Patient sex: M
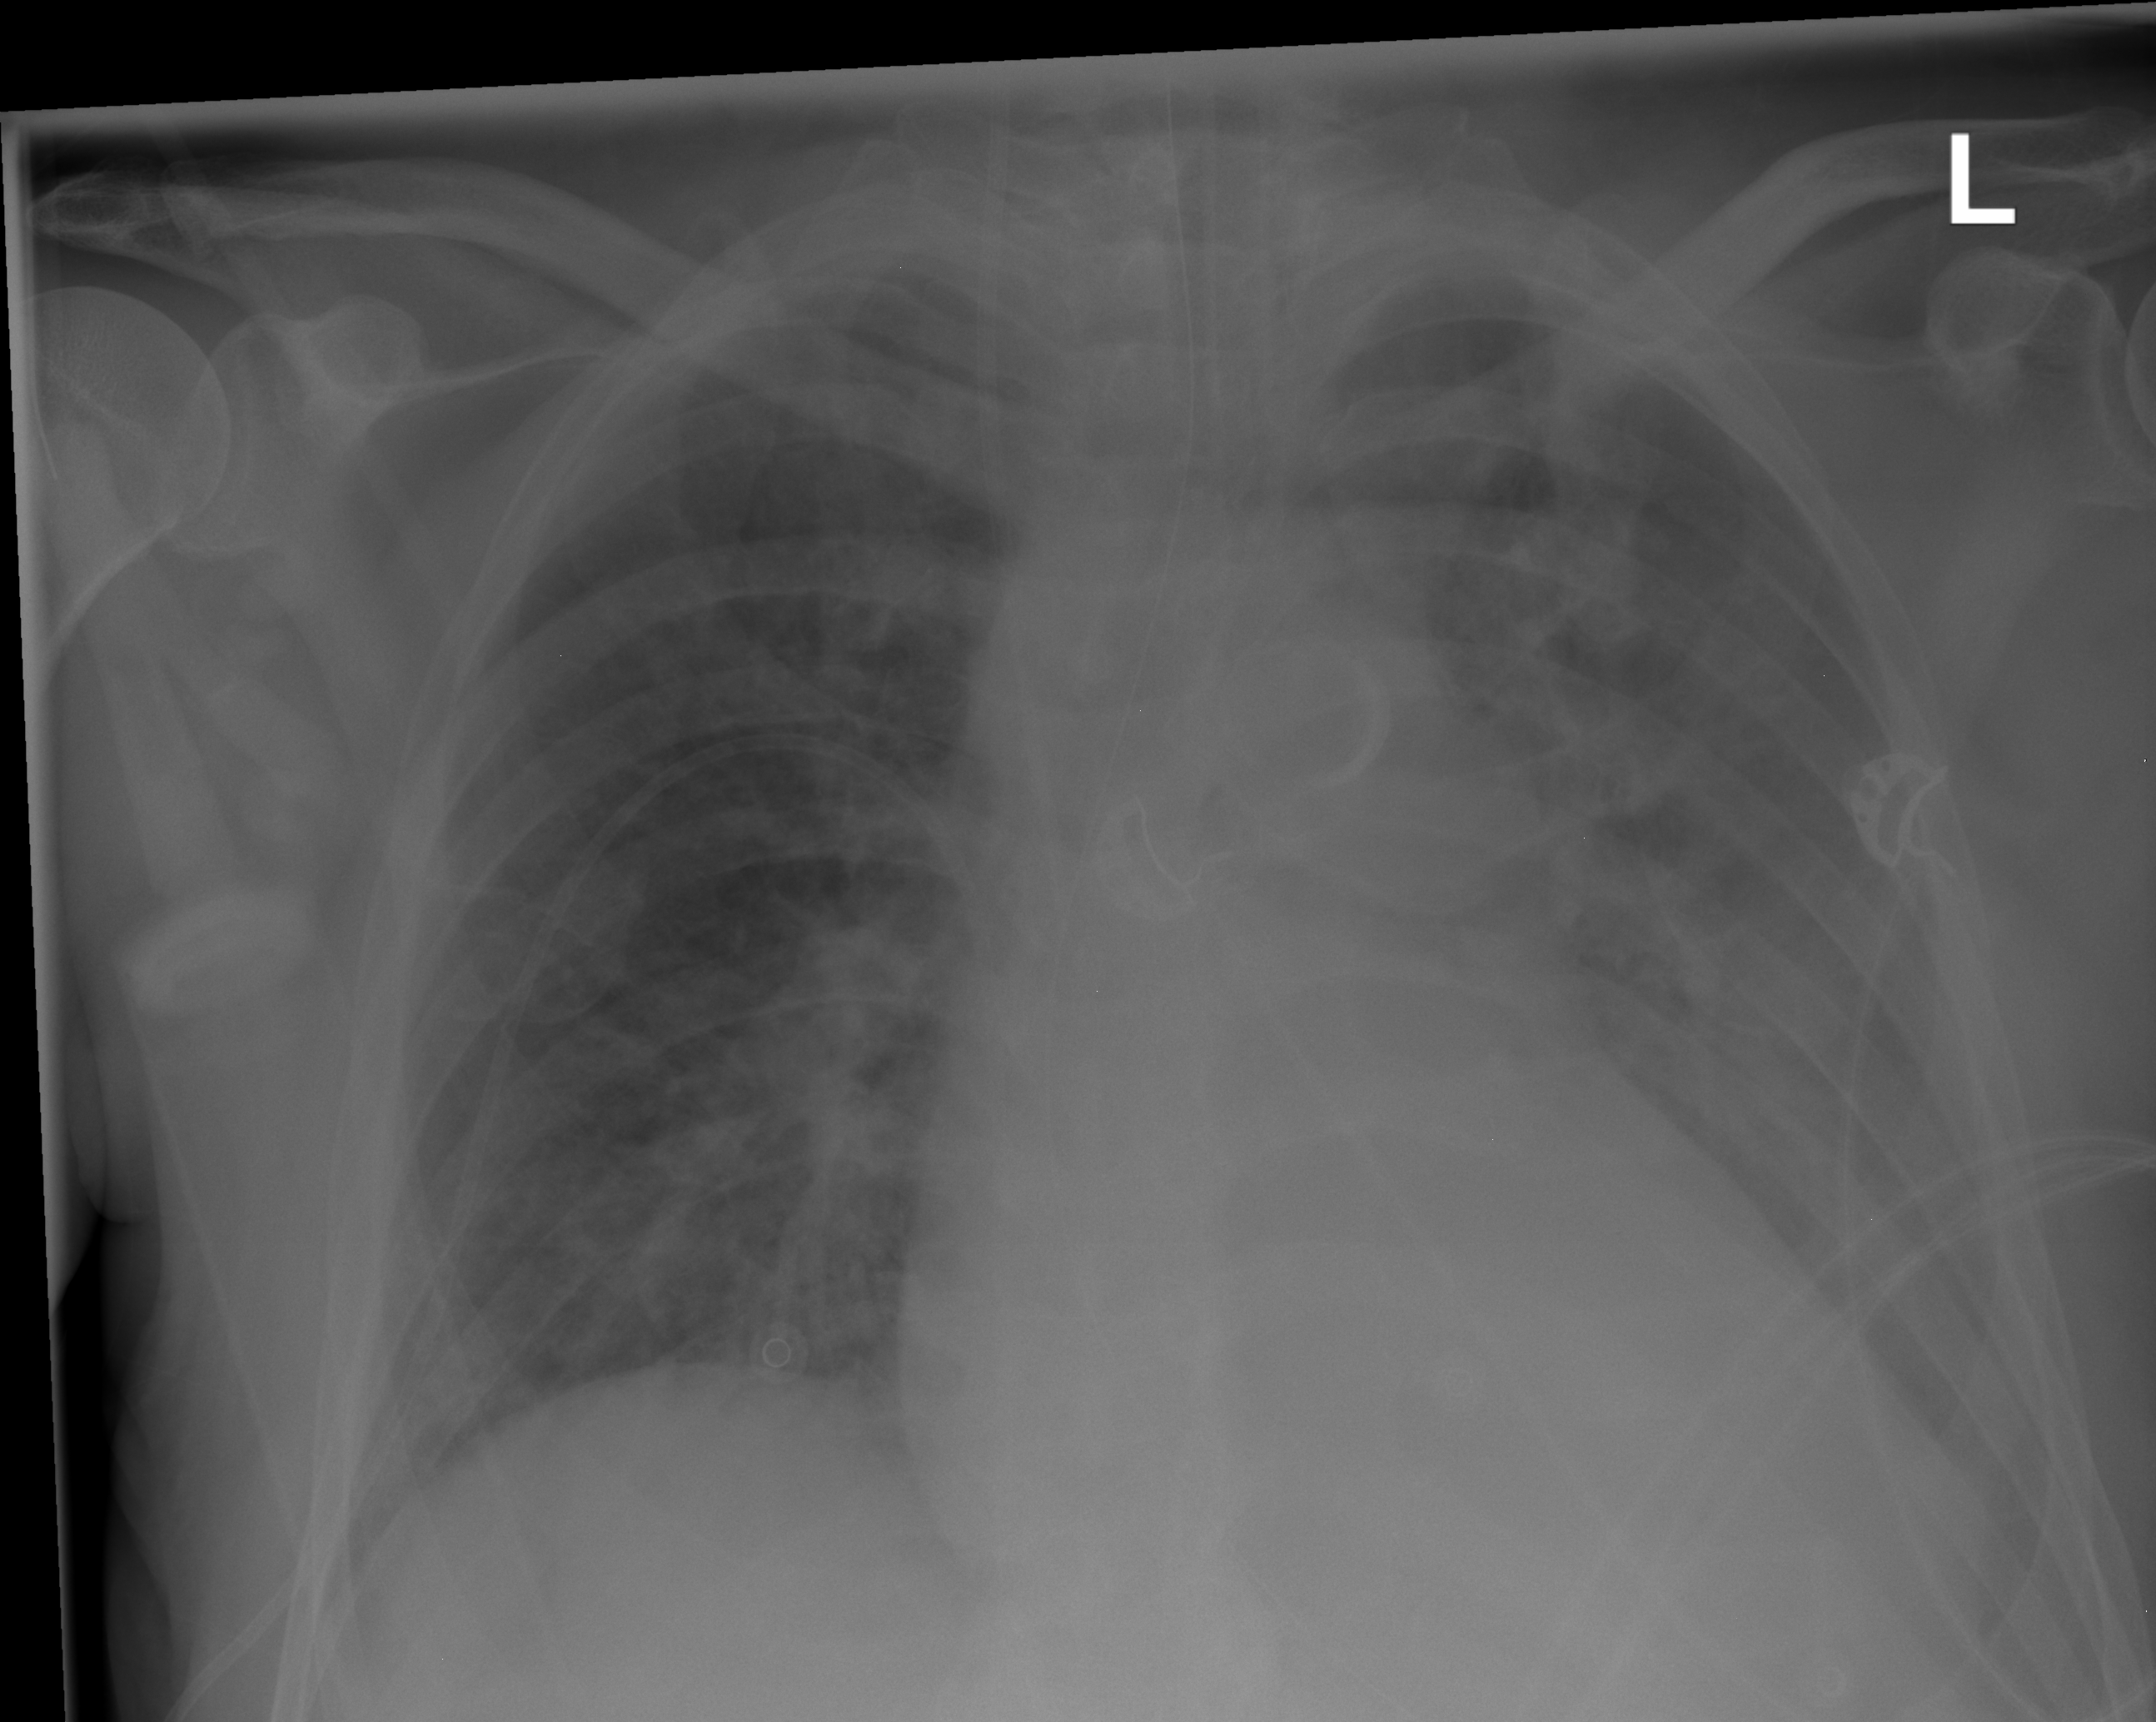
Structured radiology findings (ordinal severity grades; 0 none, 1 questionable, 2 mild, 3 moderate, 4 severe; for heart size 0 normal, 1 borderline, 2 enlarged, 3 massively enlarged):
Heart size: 2
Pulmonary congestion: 2
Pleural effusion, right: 0
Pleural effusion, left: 2
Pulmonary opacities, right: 2
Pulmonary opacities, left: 2
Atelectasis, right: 0
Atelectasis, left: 2